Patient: sex M, age 47
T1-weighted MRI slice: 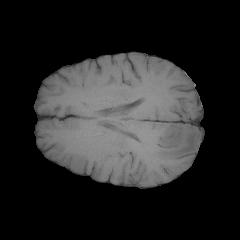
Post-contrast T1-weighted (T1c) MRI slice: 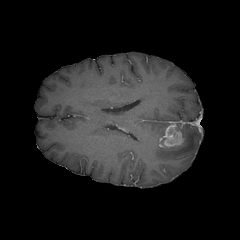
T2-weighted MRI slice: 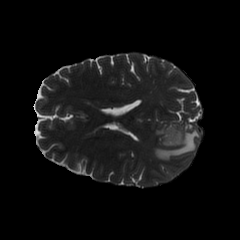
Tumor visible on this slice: yes
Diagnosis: Glioblastoma, IDH-wildtype
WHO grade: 4